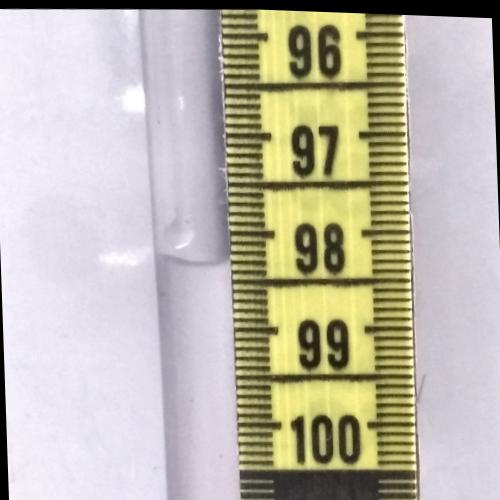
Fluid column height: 98.3 cm